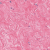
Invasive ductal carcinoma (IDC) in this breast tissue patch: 0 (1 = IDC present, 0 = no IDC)